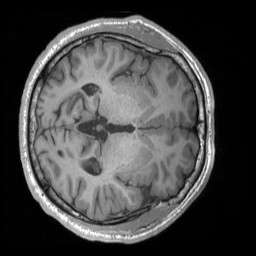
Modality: T1w
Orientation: axial
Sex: male
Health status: ill
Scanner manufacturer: siemens
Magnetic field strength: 3 T
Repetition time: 1.66 s
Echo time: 0.00254 s